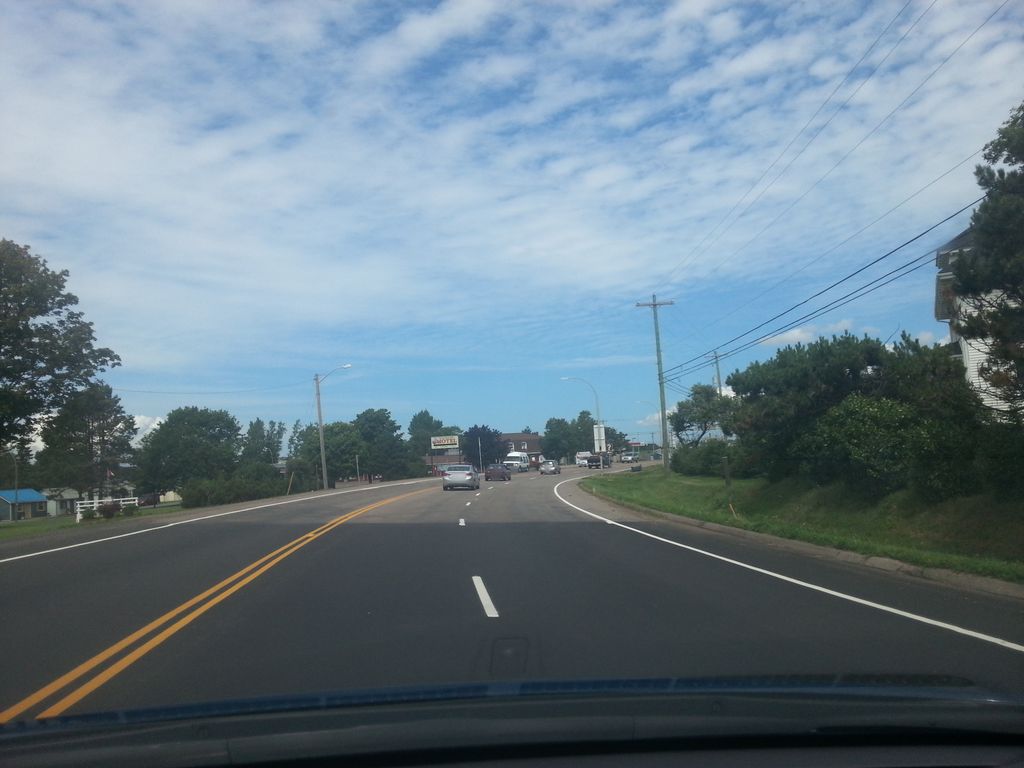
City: charlottetown